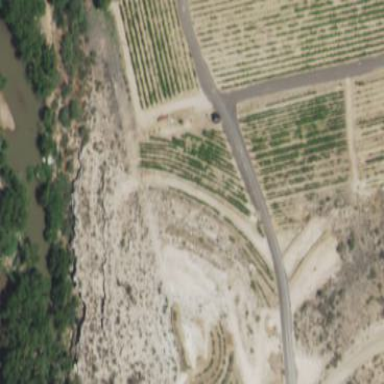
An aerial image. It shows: Vineyard with grape crops.